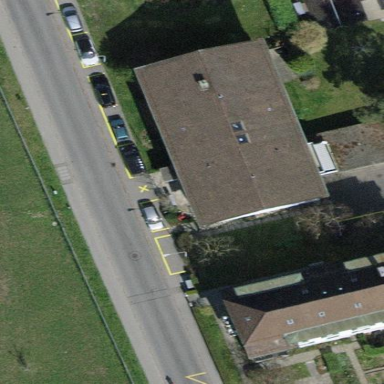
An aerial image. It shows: Gabled roof on building that houses apartments.